Question: I am auto populating a table from JSON data that a retrieve via $.getJSON. call.
when i click ant i want to show an alert.
this is my code.
'''
<body>
<div id="container">
<div id="header">
<img id="titleimage" border="0" src="images/title.png">
</div>
<div id="sub-container">
<div id ="video_container">
<h1>HTML5 local video file player example</h1>
<div id="message"></div>
<input type="file" accept="video/*"/>
<video id="match_video" controls autoplay></video>
</div>
<div id="log_container">
<table id="chart"class="masterTooltip" title="RaboPro12 League Table">
<tr>
<th>Time</th>
<th>Event</th>
<th>Name</th>
</tr>
</table>
</div>
<div id="stats_container"></div>
</div>
</div>
</body>
'''
JQuery
'''
$(document).ready(function() {
$.getJSON("php/getLog.php", function(result) {
//var data = $.parseJSON(result);
$.each(result, function(i, obj) {
var fname = obj.first_name;
var sname = obj.surname;
var allName = fname + " " + sname;
var time = obj.time;
var event = obj.event;
$('<tr id ="row"></tr').html('<td>' + time + '</td><td>' + event + '</td><td>' + allName + '</td>)').appendTo('#chart');
});
});
$('.row').click(function() {
alert("row clicked");
});
'''
});
here is snippet of html after tableis populated.

the row click is not triggered for some reason.
thanks
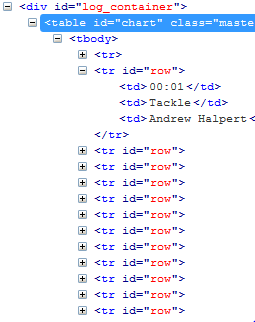
Answer: All of your rows have an ID of "row" yet you are targeting a class of "row" in your jQuery. Change the IDs to classes and it will work.